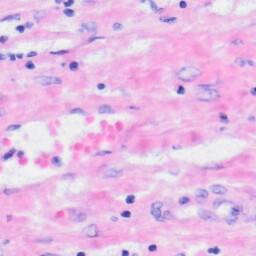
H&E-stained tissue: Liver